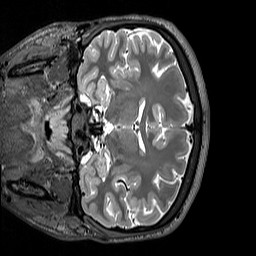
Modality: T2w
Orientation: coronal
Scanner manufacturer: siemens
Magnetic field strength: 3 T
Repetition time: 3.2 s
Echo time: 0.406 s